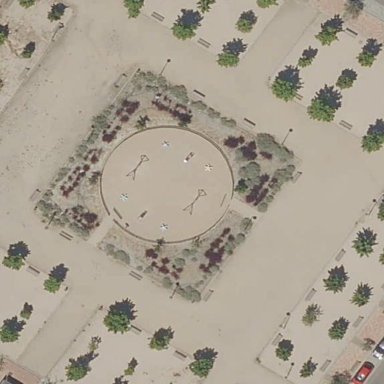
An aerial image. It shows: Lovely park for leisure and relaxation.